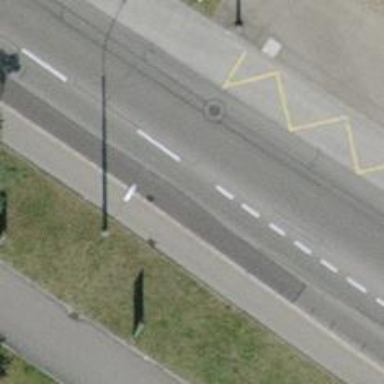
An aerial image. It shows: Bus stop for trolleybuses with designated stop position for public transport.